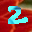
Label: 2